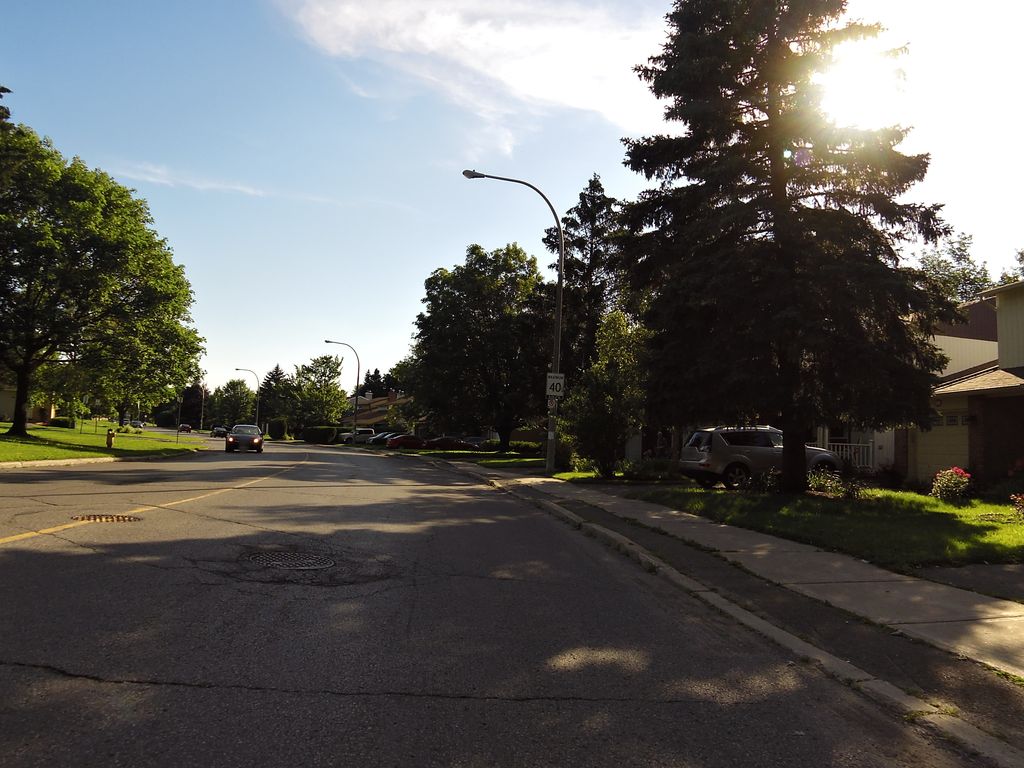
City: ottawa-gatineau